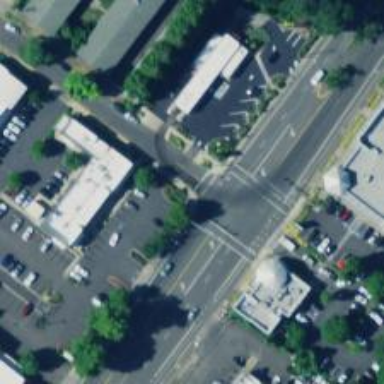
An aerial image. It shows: Solid stop line on the road marking.